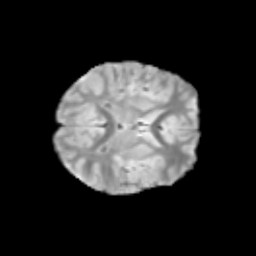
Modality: T2w
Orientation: axial
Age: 9
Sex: male
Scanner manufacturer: siemens
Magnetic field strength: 3 T
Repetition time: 3.8 s
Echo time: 0.07 s